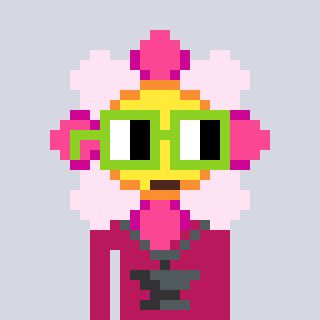
a pixel art character with square light green glasses, a flower-shaped head and a darkpink-colored body on a cool background